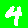
Digit: 4